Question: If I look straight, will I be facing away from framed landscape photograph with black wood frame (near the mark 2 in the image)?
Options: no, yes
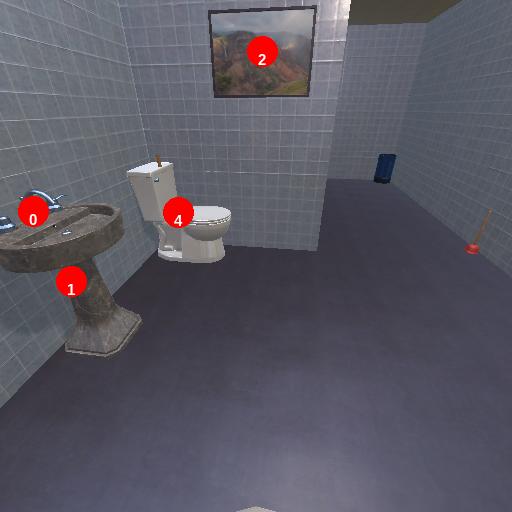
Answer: no